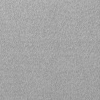
Atmospheric dust classification: not_dusty